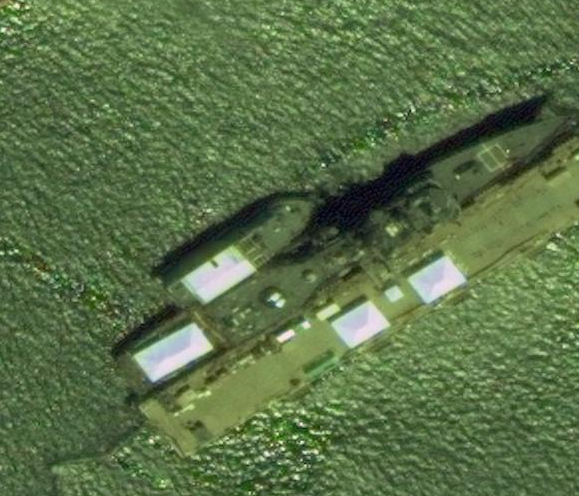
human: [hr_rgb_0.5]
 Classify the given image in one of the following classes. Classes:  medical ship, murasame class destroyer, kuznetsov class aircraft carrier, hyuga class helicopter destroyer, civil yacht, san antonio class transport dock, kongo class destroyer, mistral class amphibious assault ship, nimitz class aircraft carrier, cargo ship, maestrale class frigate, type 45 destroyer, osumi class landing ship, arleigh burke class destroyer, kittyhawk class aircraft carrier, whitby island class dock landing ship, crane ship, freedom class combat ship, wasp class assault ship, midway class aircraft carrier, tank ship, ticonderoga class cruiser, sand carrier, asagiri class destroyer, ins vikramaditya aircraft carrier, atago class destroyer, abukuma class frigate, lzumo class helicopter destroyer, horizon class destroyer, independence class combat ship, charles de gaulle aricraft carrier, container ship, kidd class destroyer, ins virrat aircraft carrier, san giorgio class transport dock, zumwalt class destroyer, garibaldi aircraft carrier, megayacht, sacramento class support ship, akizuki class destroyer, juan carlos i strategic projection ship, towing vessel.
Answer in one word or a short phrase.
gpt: Ticonderoga class cruiser